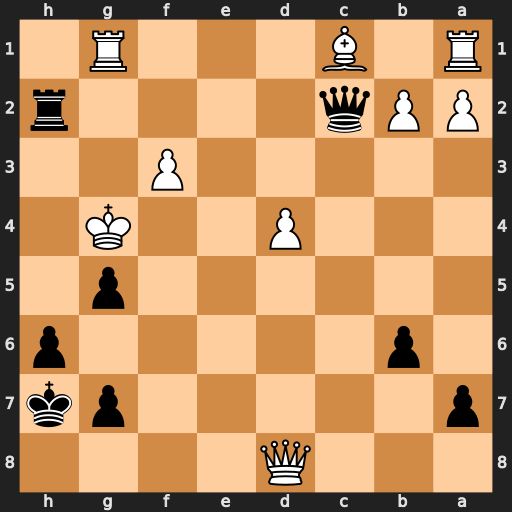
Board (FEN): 3Q4/p5pk/1p5p/6p1/3P2K1/5P2/PPq4r/R1B3R1
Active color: b
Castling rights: -
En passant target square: -
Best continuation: Rh4+ Kg3 Qh2#